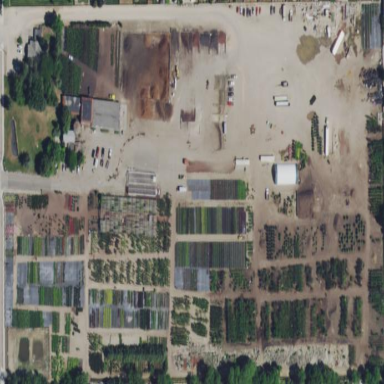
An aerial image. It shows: Garden center within plant nursery.